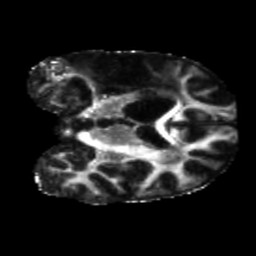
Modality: FA
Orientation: coronal
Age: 64
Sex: male
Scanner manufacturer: siemens
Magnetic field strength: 3 T
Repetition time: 5.25 s
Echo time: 0.08 s